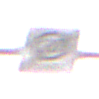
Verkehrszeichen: EndeZone20
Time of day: SunriseSunset
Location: Outdoor (Nature)
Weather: PartlyCloudy
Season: NotSpecified
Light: Natural